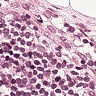
Metastatic tissue present: no